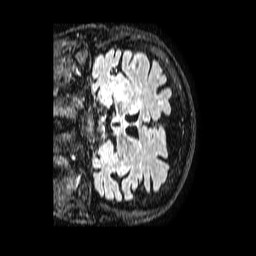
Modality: FLAIR
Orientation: coronal
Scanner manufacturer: philips
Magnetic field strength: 1.5 T
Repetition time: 4.8 s
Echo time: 0.3 s